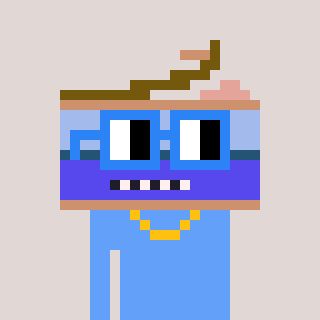
a pixel art character with square blue glasses, a canned ham-shaped head and a blue-colored body on a warm background